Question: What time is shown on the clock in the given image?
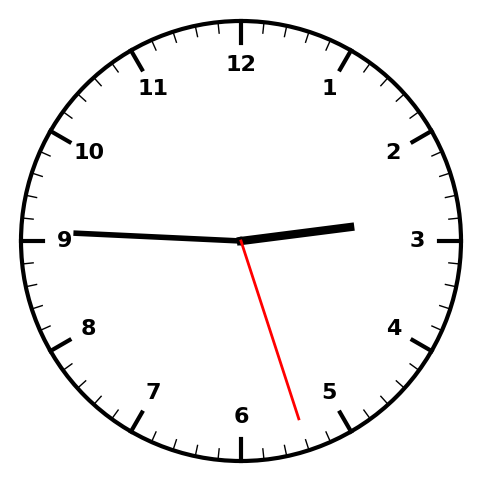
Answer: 02:45:27